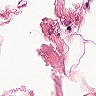
Metastatic tissue present: no